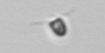
Label: Pyramimonas